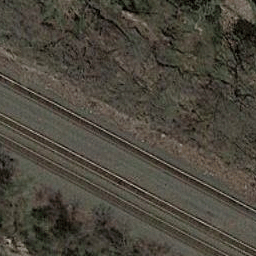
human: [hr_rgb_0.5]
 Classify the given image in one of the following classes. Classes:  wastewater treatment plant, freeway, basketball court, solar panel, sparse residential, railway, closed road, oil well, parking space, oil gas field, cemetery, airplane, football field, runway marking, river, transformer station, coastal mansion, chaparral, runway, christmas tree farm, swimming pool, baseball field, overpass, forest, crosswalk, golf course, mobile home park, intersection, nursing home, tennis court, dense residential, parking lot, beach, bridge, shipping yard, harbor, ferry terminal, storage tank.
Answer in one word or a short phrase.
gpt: railway